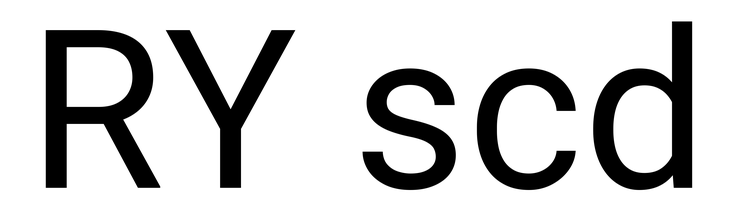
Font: Roboto_Regular